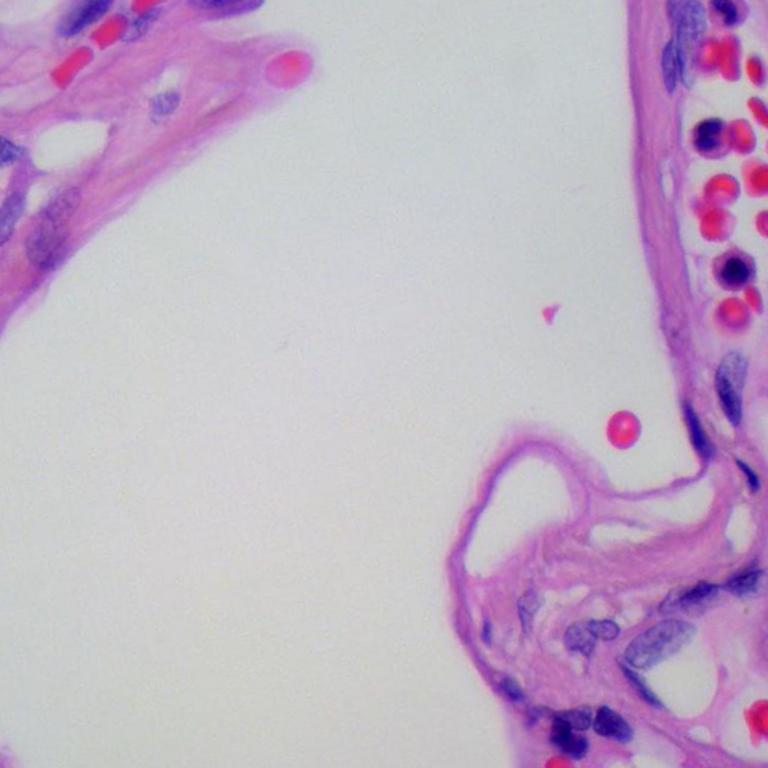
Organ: lung
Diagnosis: benign